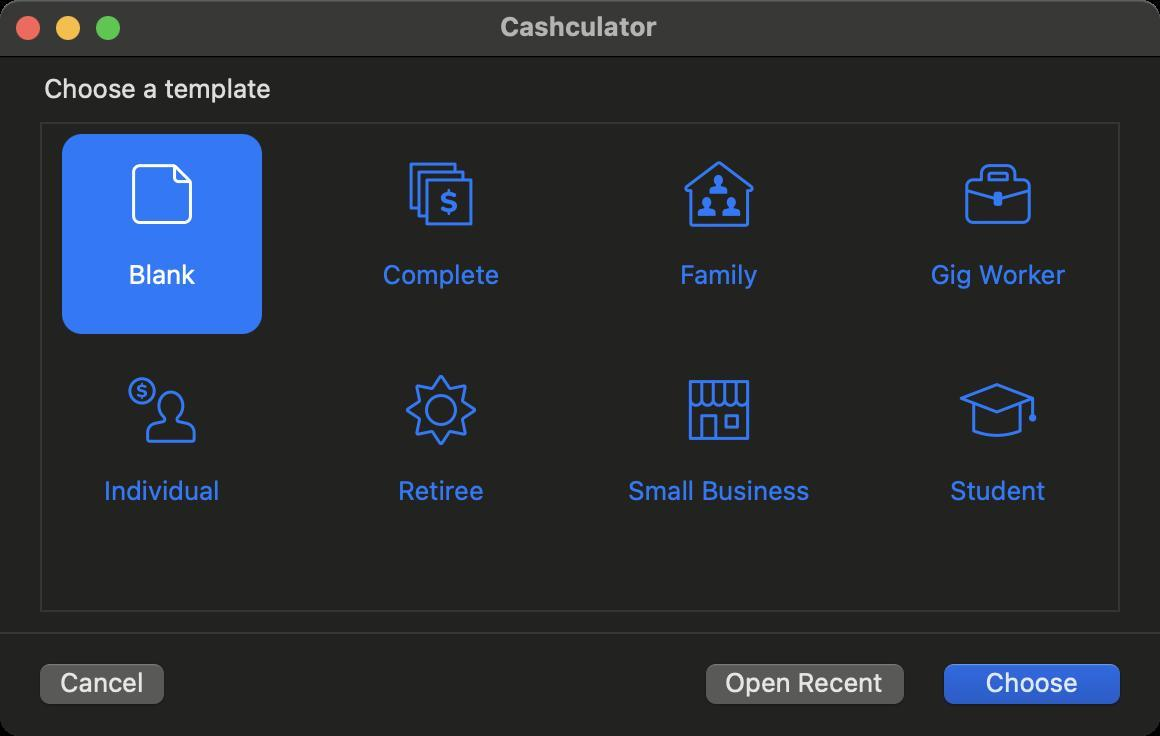
Accessibility tree:
{"name": "Cashculator", "role": "AXWindow", "description": null, "role_description": "standard window", "value": null, "position": "574.00;195.00", "size": "580;368", "children": [{"name": "Cancel", "role": "AXButton", "description": null, "role_description": "button", "value": null, "position": "13.00;327.00", "size": "76;32", "children": []}, {"name": null, "role": "AXScrollArea", "description": null, "role_description": "scroll area", "value": null, "position": "20.00;61.00", "size": "540;245", "children": [{"name": null, "role": "AXList", "description": null, "role_description": "collection", "value": null, "position": "21.00;62.00", "size": "538;243", "children": [{"name": null, "role": "AXList", "description": null, "role_description": "section", "value": null, "position": "31.00;67.00", "size": "518;208", "children": [{"name": null, "role": "AXGroup", "description": null, "role_description": "group", "value": null, "position": "31.00;67.00", "size": "100;100", "children": [{"name": null, "role": "AXStaticText", "description": null, "role_description": "text", "value": "Blank", "position": "31.00;129.00", "size": "100;16", "children": []}, {"name": null, "role": "AXImage", "description": "Blank", "role_description": "image", "value": null, "position": "51.00;77.00", "size": "60;40", "children": []}]}, {"name": null, "role": "AXGroup", "description": null, "role_description": "group", "value": null, "position": "170.50;67.00", "size": "100;100", "children": [{"name": null, "role": "AXStaticText", "description": null, "role_description": "text", "value": "Complete", "position": "170.50;129.00", "size": "100;16", "children": []}, {"name": null, "role": "AXImage", "description": "Complete", "role_description": "image", "value": null, "position": "190.50;77.00", "size": "60;40", "children": []}]}, {"name": null, "role": "AXGroup", "description": null, "role_description": "group", "value": null, "position": "309.50;67.00", "size": "100;100", "children": [{"name": null, "role": "AXStaticText", "description": null, "role_description": "text", "value": "Family", "position": "309.50;129.00", "size": "100;16", "children": []}, {"name": null, "role": "AXImage", "description": "Family", "role_description": "image", "value": null, "position": "329.50;77.00", "size": "60;40", "children": []}]}, {"name": null, "role": "AXGroup", "description": null, "role_description": "group", "value": null, "position": "449.00;67.00", "size": "100;100", "children": [{"name": null, "role": "AXStaticText", "description": null, "role_description": "text", "value": "Gig Worker", "position": "449.00;129.00", "size": "100;16", "children": []}, {"name": null, "role": "AXImage", "description": "Gig", "role_description": "image", "value": null, "position": "469.00;77.00", "size": "60;40", "children": []}]}, {"name": null, "role": "AXGroup", "description": null, "role_description": "group", "value": null, "position": "31.00;175.00", "size": "100;100", "children": [{"name": null, "role": "AXStaticText", "description": null, "role_description": "text", "value": "Individual", "position": "31.00;237.00", "size": "100;16", "children": []}, {"name": null, "role": "AXImage", "description": "Individual", "role_description": "image", "value": null, "position": "51.00;185.00", "size": "60;40", "children": []}]}, {"name": null, "role": "AXGroup", "description": null, "role_description": "group", "value": null, "position": "170.50;175.00", "size": "100;100", "children": [{"name": null, "role": "AXStaticText", "description": null, "role_description": "text", "value": "Retiree", "position": "170.50;237.00", "size": "100;16", "children": []}, {"name": null, "role": "AXImage", "description": "Retiree", "role_description": "image", "value": null, "position": "190.50;185.00", "size": "60;40", "children": []}]}, {"name": null, "role": "AXGroup", "description": null, "role_description": "group", "value": null, "position": "309.50;175.00", "size": "100;100", "children": [{"name": null, "role": "AXStaticText", "description": null, "role_description": "text", "value": "Small Business", "position": "309.50;237.00", "size": "100;16", "children": []}, {"name": null, "role": "AXImage", "description": "SmallBusiness", "role_description": "image", "value": null, "position": "329.50;185.00", "size": "60;40", "children": []}]}, {"name": null, "role": "AXGroup", "description": null, "role_description": "group", "value": null, "position": "449.00;175.00", "size": "100;100", "children": [{"name": null, "role": "AXStaticText", "description": null, "role_description": "text", "value": "Student", "position": "449.00;237.00", "size": "100;16", "children": []}, {"name": null, "role": "AXImage", "description": "Student", "role_description": "image", "value": null, "position": "469.00;185.00", "size": "60;40", "children": []}]}]}]}]}, {"name": null, "role": "AXStaticText", "description": null, "role_description": "text", "value": "Choose a template", "position": "20.00;36.00", "size": "542;16", "children": []}, {"name": "Open_Recent", "role": "AXButton", "description": null, "role_description": "button", "value": null, "position": "346.00;327.00", "size": "113;32", "children": []}, {"name": "Choose", "role": "AXButton", "description": null, "role_description": "button", "value": null, "position": "465.00;327.00", "size": "102;32", "children": []}, {"name": null, "role": "AXButton", "description": null, "role_description": "close button", "value": null, "position": "7.00;6.00", "size": "14;16", "children": []}, {"name": null, "role": "AXButton", "description": null, "role_description": "zoom button", "value": null, "position": "47.00;6.00", "size": "14;16", "children": [{"name": null, "role": "AXGroup", "description": null, "role_description": "group", "value": null, "position": "47.00;6.00", "size": "14;16", "children": []}]}, {"name": null, "role": "AXButton", "description": null, "role_description": "minimize button", "value": null, "position": "27.00;6.00", "size": "14;16", "children": []}, {"name": null, "role": "AXStaticText", "description": null, "role_description": "text", "value": "Cashculator", "position": "248.00;5.00", "size": "83;16", "children": []}]}